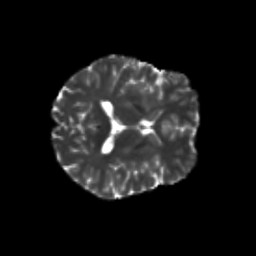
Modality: T2w
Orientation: axial
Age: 36
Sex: female
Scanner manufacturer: siemens
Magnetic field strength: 3 T
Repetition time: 8.6 s
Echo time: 0.095 s